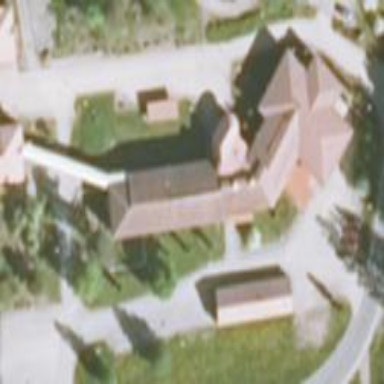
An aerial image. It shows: Service building.